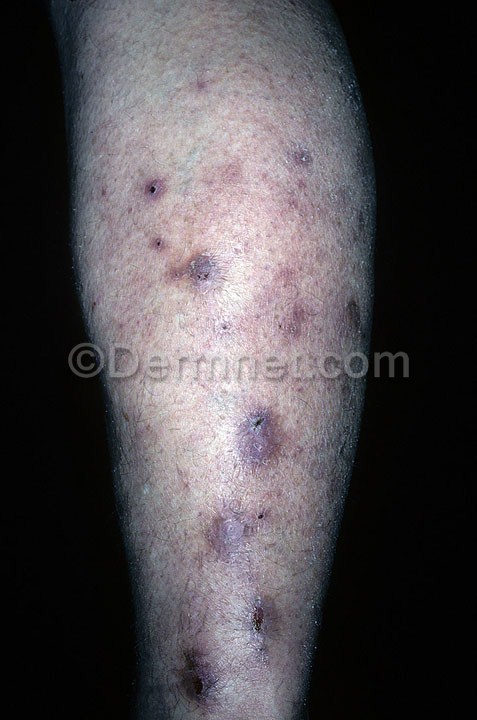
Disease: Eczema Photos